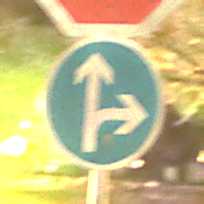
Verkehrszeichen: VorgeschriebeneFahrtrichtungGeradeausOderRechts
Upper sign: Stop
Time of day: Night
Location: Outdoor (Suburban)
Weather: Clear
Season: NotSpecified
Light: Artificial